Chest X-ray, AP view. Patient: 27 years old, sex F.
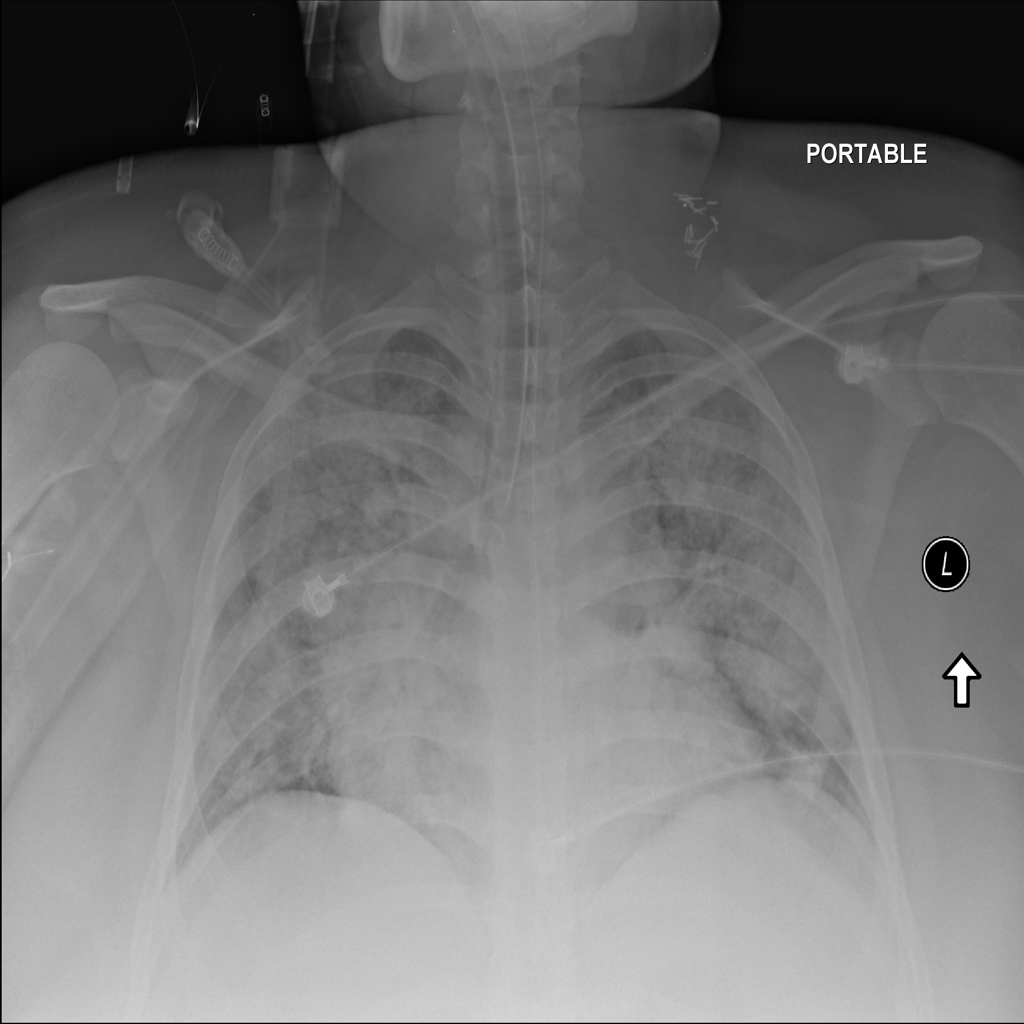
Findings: Infiltration